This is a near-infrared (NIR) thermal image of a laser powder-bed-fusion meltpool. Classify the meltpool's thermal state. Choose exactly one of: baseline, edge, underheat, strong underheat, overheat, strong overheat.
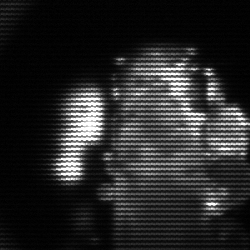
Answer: strong underheat